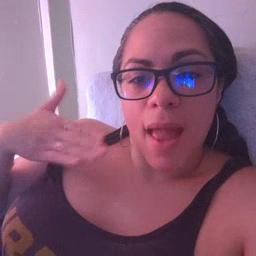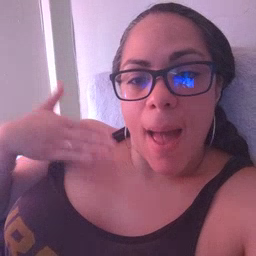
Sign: happy